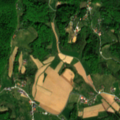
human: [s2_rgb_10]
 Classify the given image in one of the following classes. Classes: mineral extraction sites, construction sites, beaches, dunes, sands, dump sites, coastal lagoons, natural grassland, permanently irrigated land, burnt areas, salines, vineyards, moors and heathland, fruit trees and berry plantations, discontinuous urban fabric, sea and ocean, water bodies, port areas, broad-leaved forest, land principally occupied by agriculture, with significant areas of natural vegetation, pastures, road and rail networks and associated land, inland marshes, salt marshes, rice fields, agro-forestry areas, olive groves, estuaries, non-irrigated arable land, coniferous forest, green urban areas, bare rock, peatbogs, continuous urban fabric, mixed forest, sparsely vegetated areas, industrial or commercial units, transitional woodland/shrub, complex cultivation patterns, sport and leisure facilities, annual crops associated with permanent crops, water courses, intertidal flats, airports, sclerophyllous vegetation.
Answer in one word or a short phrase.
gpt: non-irrigated arable land, complex cultivation patterns, land principally occupied by agriculture, with significant areas of natural vegetation, broad-leaved forest, mixed forest